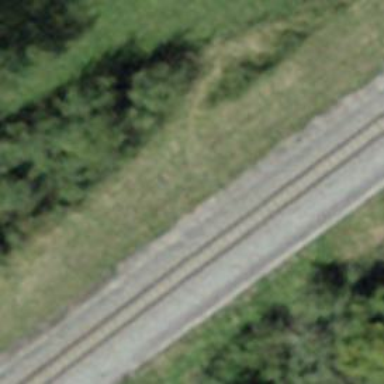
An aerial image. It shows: Narrow-gauge railway with 1 track. The tracks are electrified with contact line.